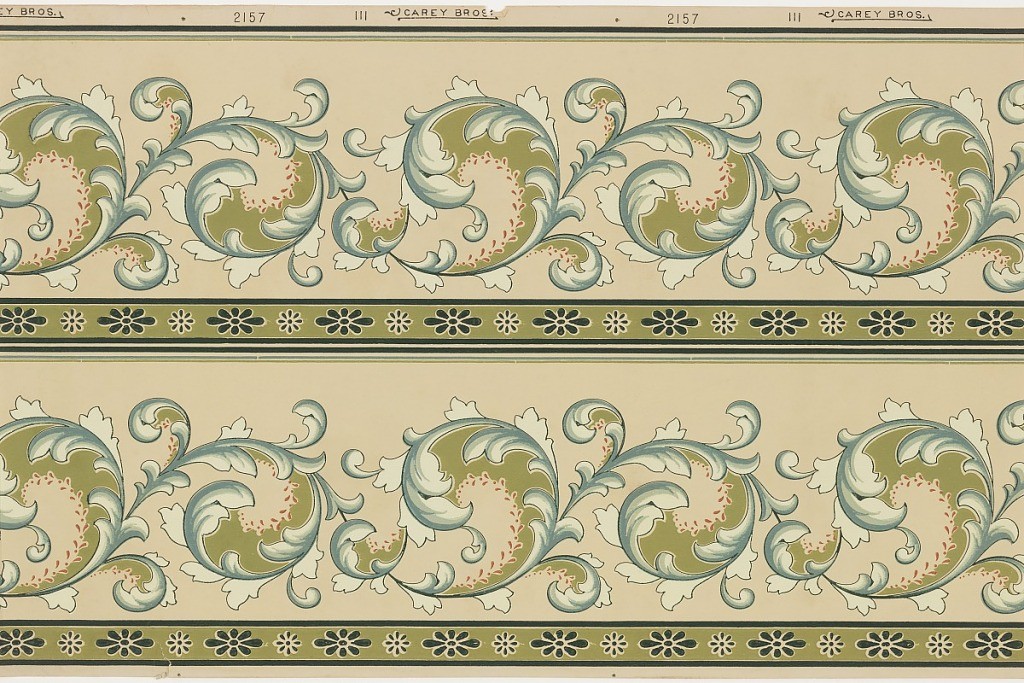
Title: Frieze
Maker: Carey Bros. W.P. Mfg. Co., Philadelphia, Pennsylvania, founded 1882
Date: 1905–1915
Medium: Machine-printed paper
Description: Acanthus rinceau with band of floral motif along bottom. Two borders printed across the width.